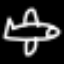
Label: airplane